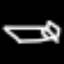
Label: bed